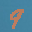
Label: 9